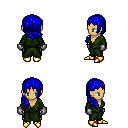
a pixel art fantasy rpg character, female body template, human, tanned skin, green robe, gold greaves, blue right-swept hairstyle, metal gloves, gold boots, four views (front, back, left, right), 2x2 character sprite sheet, small pixel art, hard edges, no anti-aliasing